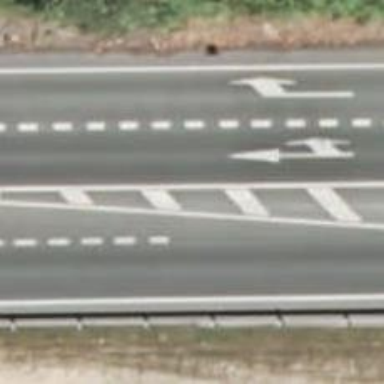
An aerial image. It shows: Trunk highway.